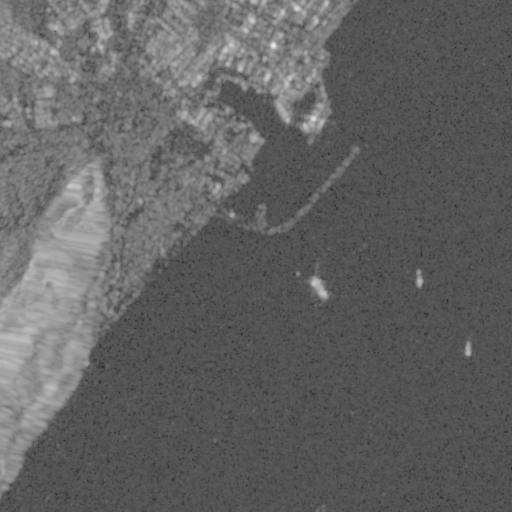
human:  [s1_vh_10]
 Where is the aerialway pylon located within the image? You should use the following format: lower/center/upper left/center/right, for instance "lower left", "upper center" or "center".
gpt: The aerialway pylon is located in the center left of the image.
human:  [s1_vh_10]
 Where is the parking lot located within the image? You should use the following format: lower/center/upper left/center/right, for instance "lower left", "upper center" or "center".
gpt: The parking lot is located in the center left of the image.
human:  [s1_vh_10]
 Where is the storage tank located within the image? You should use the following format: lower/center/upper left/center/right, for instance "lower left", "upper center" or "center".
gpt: The storage tank is located in the upper left of the image.
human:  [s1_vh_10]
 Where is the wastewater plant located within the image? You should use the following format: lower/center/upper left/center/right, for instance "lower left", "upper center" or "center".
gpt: The wastewater plant is located in the upper left of the image.
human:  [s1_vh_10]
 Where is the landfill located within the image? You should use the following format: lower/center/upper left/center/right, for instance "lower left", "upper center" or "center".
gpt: There is no landfill in the image.

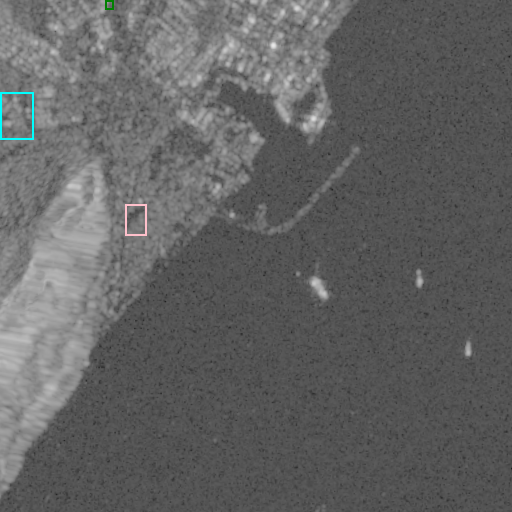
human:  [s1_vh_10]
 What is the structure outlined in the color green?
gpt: The structure outlined in green is a park.
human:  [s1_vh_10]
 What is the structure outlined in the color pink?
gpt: The structure outlined in pink is a parking lot.
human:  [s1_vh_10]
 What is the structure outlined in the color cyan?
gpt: The structure outlined in cyan is a wastewater plant.
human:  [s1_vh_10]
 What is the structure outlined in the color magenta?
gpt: There is no magenta outline.